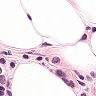
Metastatic tissue present: yes